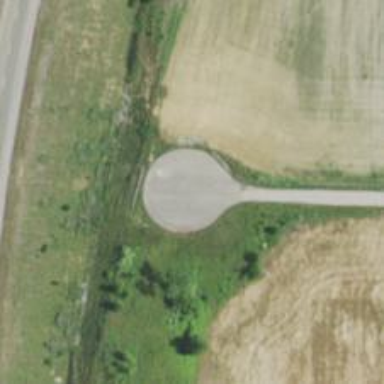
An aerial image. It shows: Turning circle on the road.